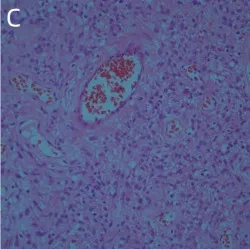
Histologic findings of this case: The tumor was located in the submucosa, and the tumor cells in the superficial area were relatively sparse. X100). X200).
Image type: pathology (h&e)